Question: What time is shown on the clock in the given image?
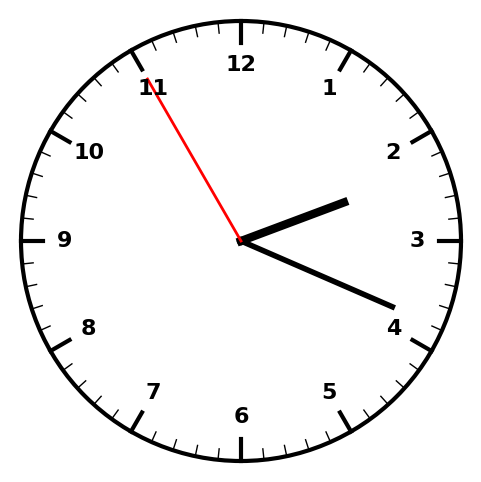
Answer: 02:18:55